Interaction volume radius: 10 \u00c5
Interaction volume height: 35 \u00c5
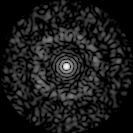
Disorder parameter: 0.8329